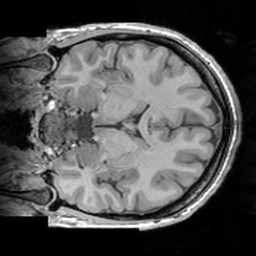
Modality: T1w
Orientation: coronal
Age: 20
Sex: female
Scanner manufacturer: siemens
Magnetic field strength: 3 T
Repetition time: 1.63 s
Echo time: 0.00311 s